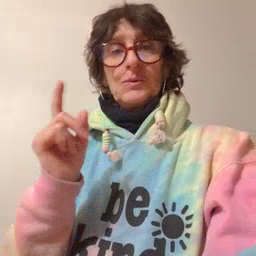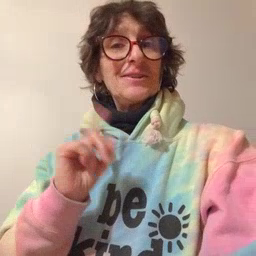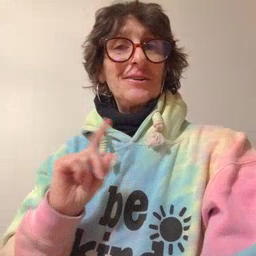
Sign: where